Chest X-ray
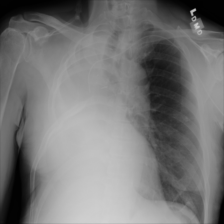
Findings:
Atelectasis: negative
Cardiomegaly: negative
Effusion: negative
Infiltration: negative
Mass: negative
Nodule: negative
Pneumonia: negative
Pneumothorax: negative
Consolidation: negative
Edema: negative
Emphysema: negative
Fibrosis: negative
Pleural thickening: negative
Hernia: negative